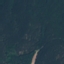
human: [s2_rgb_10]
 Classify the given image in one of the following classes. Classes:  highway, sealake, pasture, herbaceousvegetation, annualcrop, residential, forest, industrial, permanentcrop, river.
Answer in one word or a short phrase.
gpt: Forest